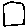
Label: square